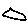
Label: triangle